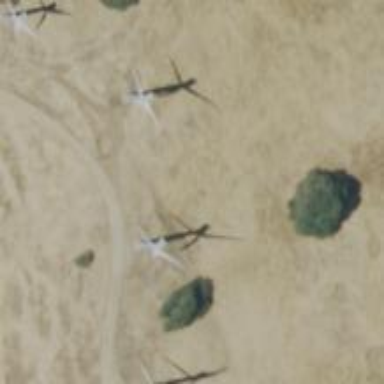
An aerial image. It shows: Wind generator using wind turbines manufactured by Vestas.